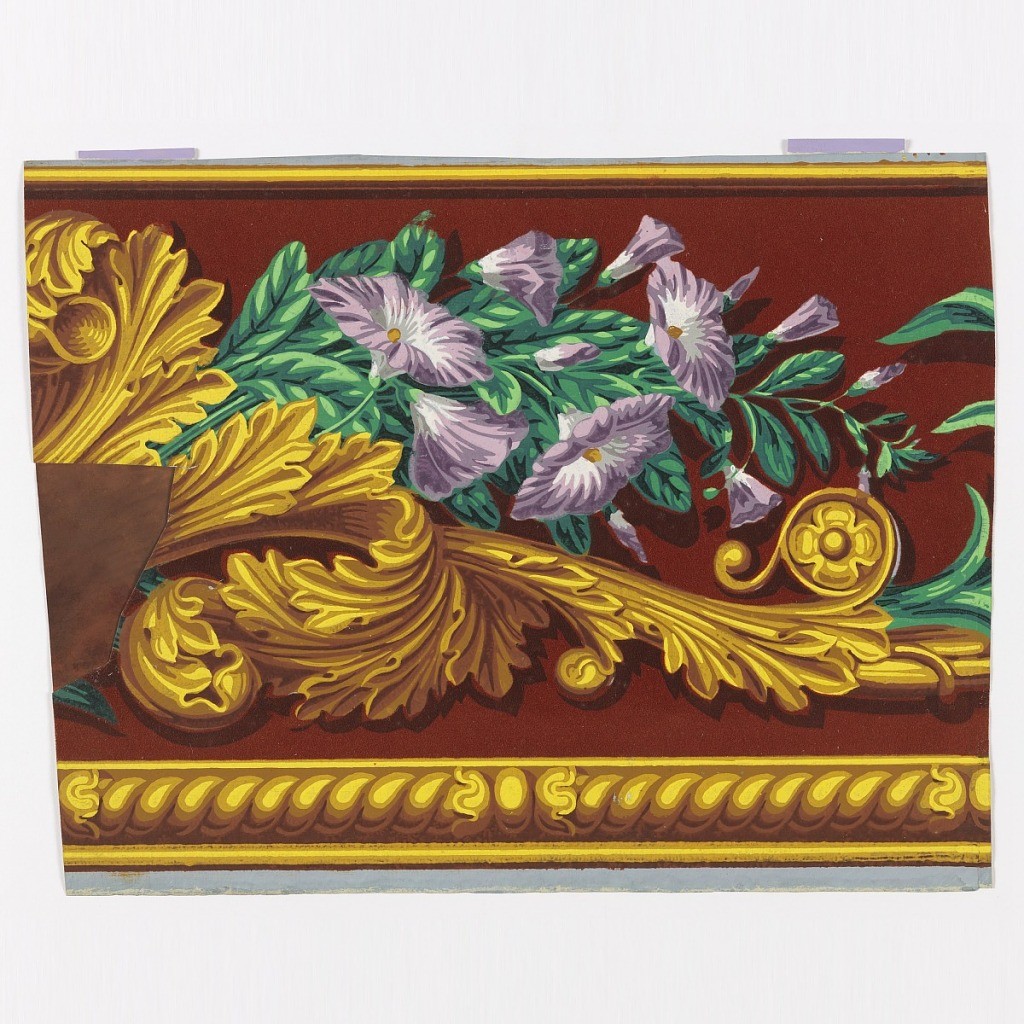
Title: Border
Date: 1840s
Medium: Block-printed, flocked
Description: Purple morning glories and scrolling acanthus leaves. Twisted cable motif runs along bottom eedge. Printed on deep red flock background.